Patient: sex M, age 57
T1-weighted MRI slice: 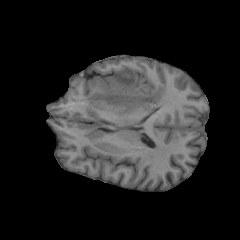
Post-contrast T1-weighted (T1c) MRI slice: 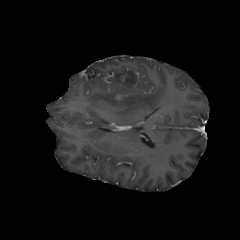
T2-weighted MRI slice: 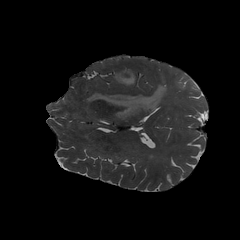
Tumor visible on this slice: yes
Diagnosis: Glioblastoma, IDH-wildtype
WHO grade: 4